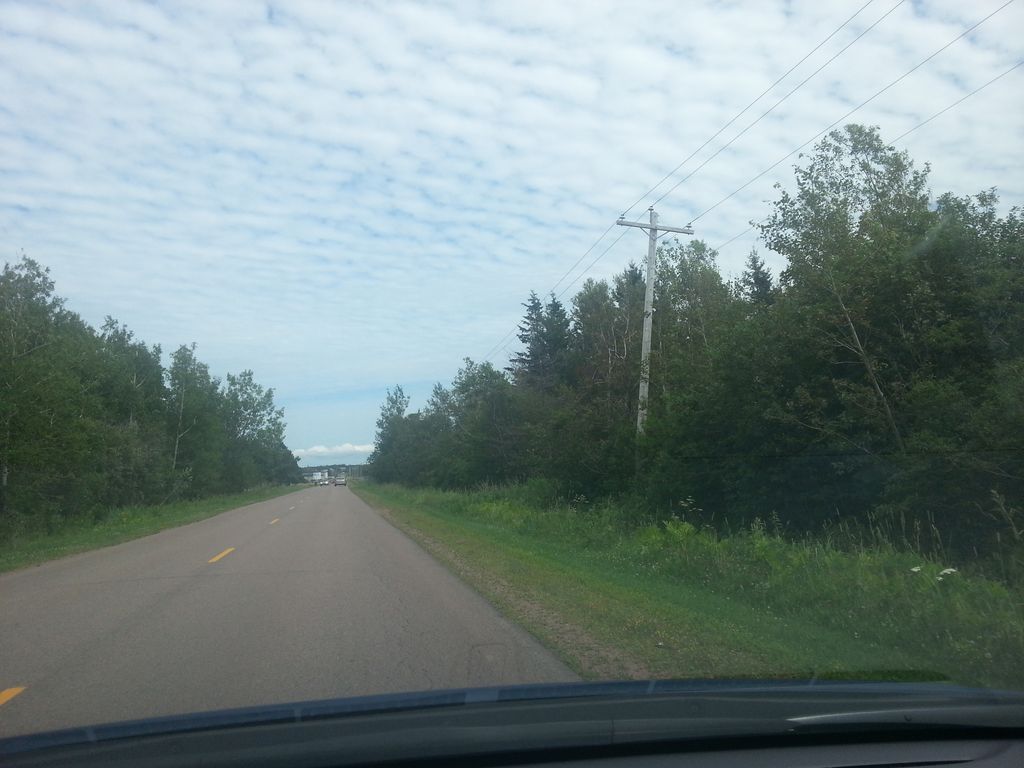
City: charlottetown